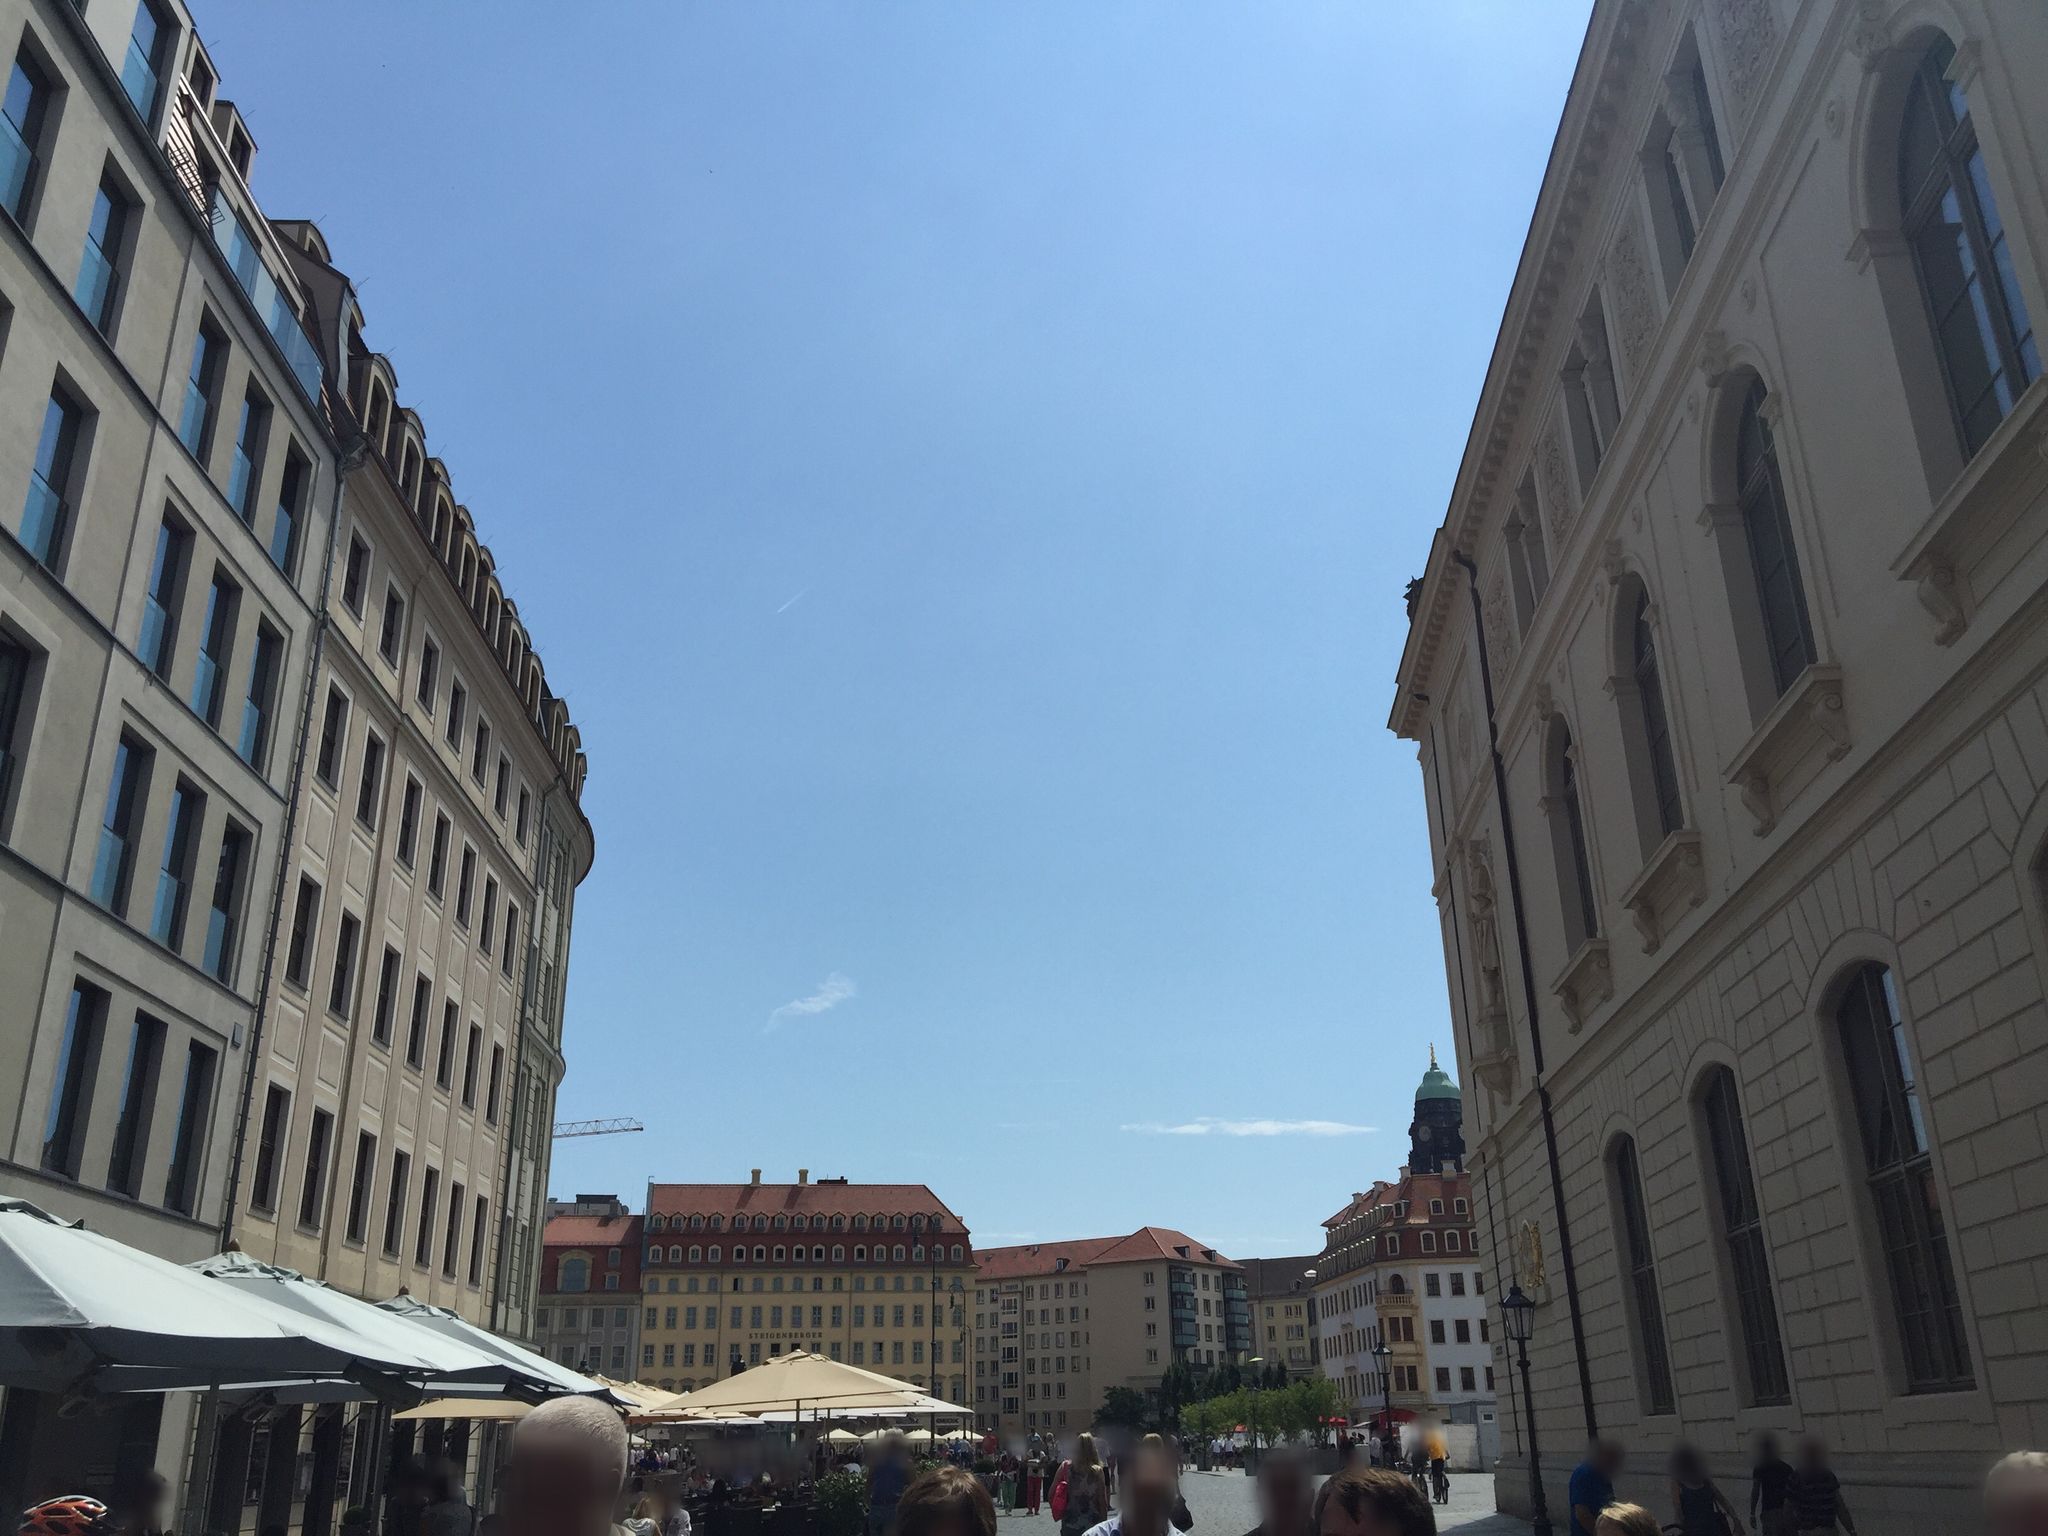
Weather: clear
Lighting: day
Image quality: good
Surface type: walking surface
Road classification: corridor, pedestrian
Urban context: urban centre
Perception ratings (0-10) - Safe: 5.54, Lively: 7.31, Beautiful: 7.08, Boring: 7.79, Depressing: 5.28, Wealthy: 8.39